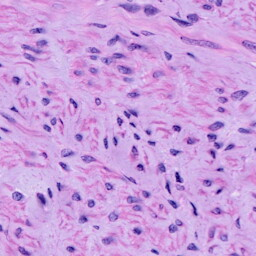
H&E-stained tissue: Cervix